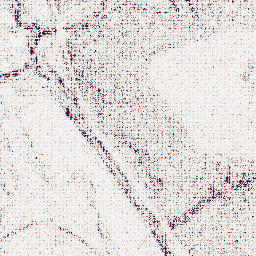
Category: wavelet
Decomposition family: wavelet_biorthogonal
Decomposition parameters: wavelet: bior4.4
level: 1
Upsampling method: sinc_hamming
Upsampling parameters: scale: 4
kernel_size: 4
Upsampling scale: 4